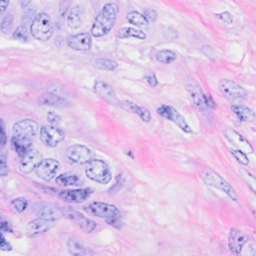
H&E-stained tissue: Breast